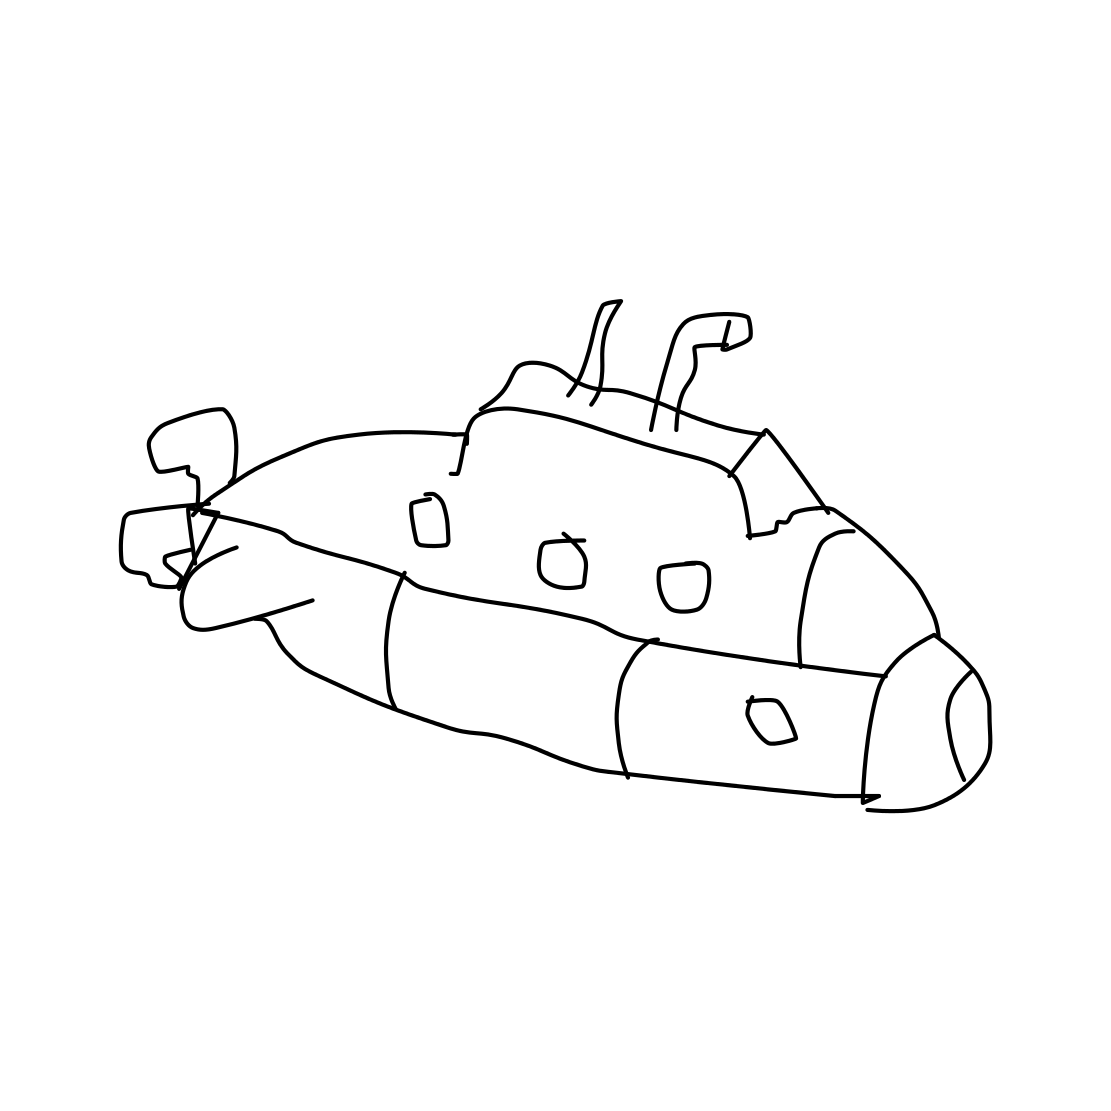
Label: submarine